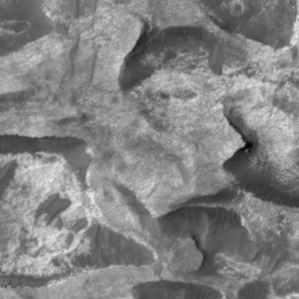
Label: non_frost